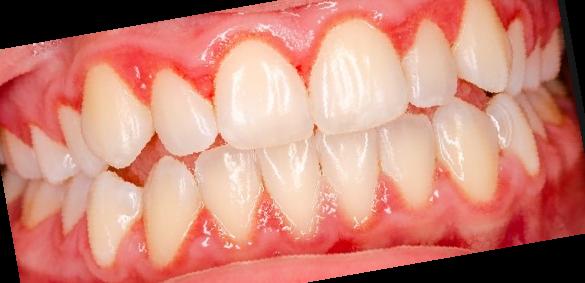
Condition: Gingivitis